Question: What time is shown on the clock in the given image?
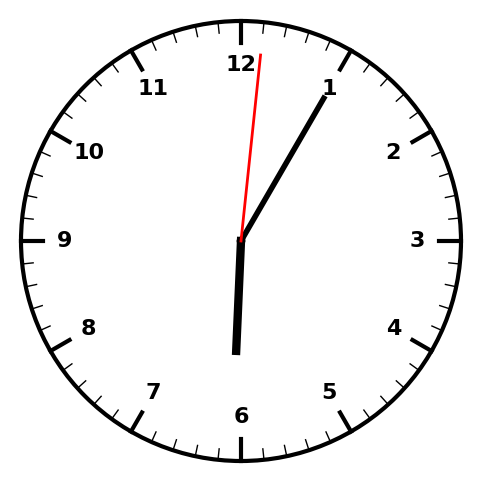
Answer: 06:05:01